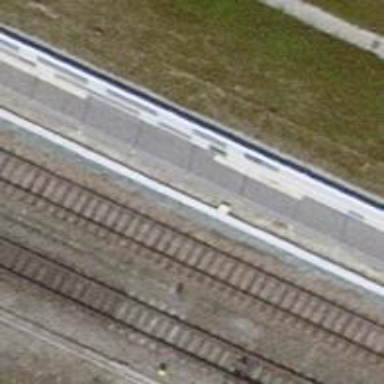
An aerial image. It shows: Railway with electrified contact lines.